Question: ArangoDB crashes with two hop graph query.

Image three vertex collections VA, VB and VC. VA is connected to VB and VC. We have an instance of VB and want all VC that are connected to it via edges and VA instances.
All of them are definded in a graph to access them with the Arango graph API. I used the following AQL statement to query the graph. First I get all VAs that are connected to the VB instance and then all VCs that are connected to the VAs.
'''
FOR va IN GRAPH_NEIGHBORS("Graph", "VB/Instance", {direction: "inbound", edgeCollectionRestriction: "eAB"})
FOR vc in GRAPH_NEIGHBORS("Graph", va._id, {direction: "outbound", edgeCollectionRestriction: "eBA"})
RETURN vc
'''
The result is that after a few minutes of computation the ArangoDB crashes without any useful information in the log files.
It seems very inefficient to model edges as documents and not links between documents, because in such a query the whole edge collection has be run through multiple times to find the correct links. I assume that two hops is just to much for the database to handle. Or is there any potential to improve the query and not crash the database?
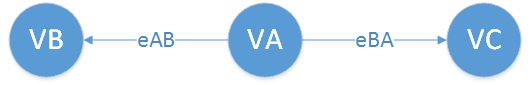
Answer: In the 2.6 release a few days ago (June 2015) some changes have been made to make 'GRAPH_NEIGHBORS' and 'NEIGHBORS' faster.
As seen in the comments this seems to fix the problem.